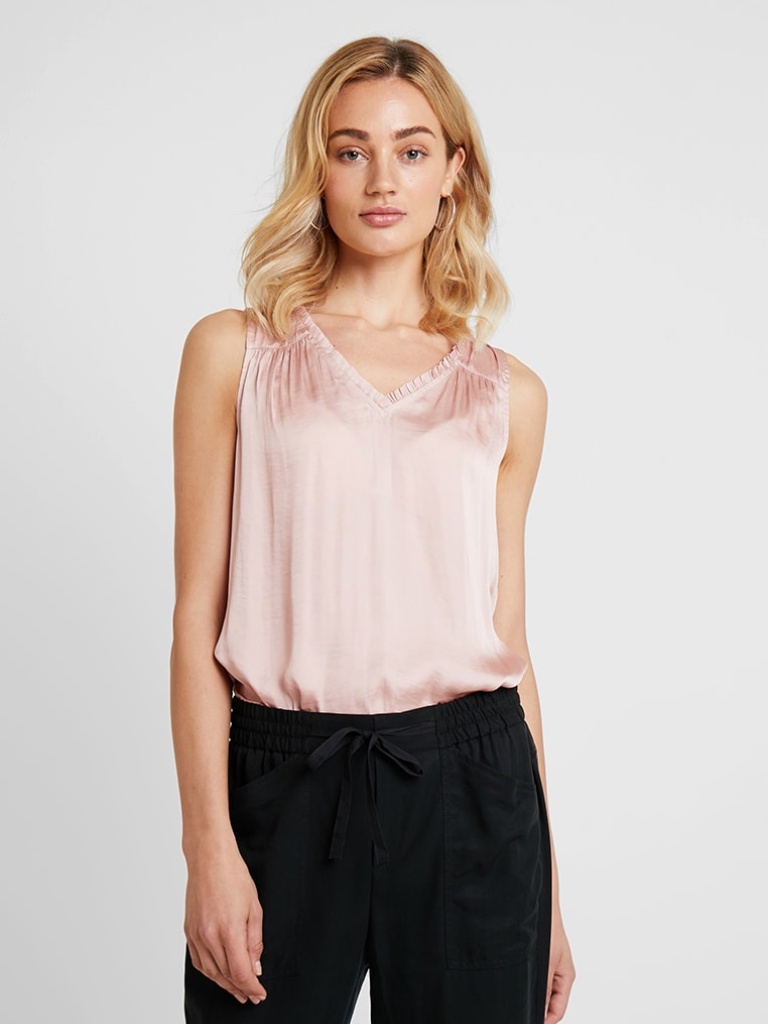
satin relaxed sleeveless hip length Fully Tucked in v-neck blouse